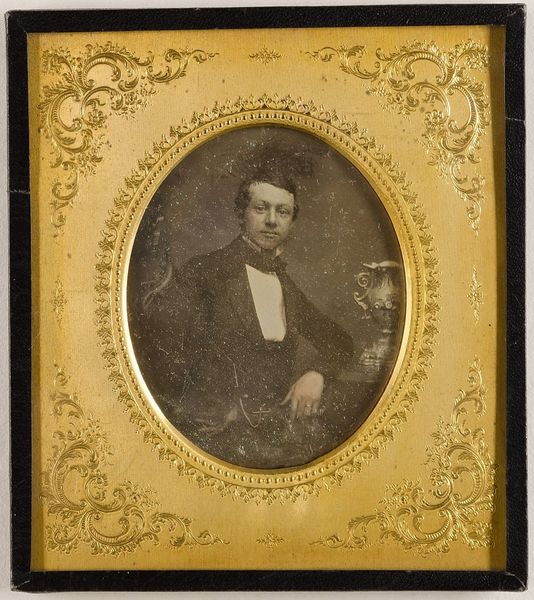
Titel: Willem Elderts
Künstler: Wilhelm Breuning
Standort: Hamburg
Institution: Museum für Kunst und Gewerbe Hamburg
Schlagwörter: mann, portrait, figur, person, foto, fotografie, photographie, photo, lichtbild, daguerreotypie, historische, bildwerke, angewandte und bildende kunst, hessische systematik, porträt, persönlichkeit, porträtfotografie, porträtphotographie, hüftbild